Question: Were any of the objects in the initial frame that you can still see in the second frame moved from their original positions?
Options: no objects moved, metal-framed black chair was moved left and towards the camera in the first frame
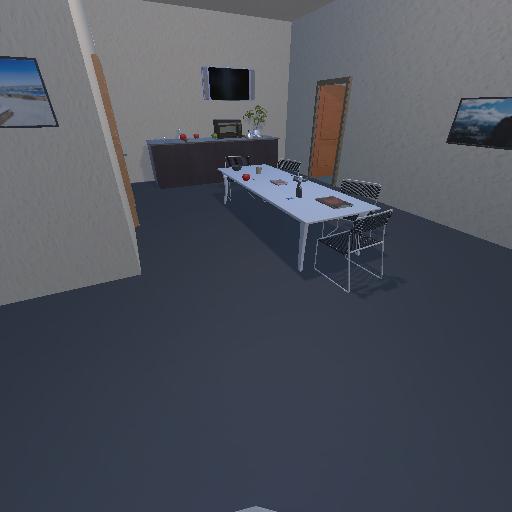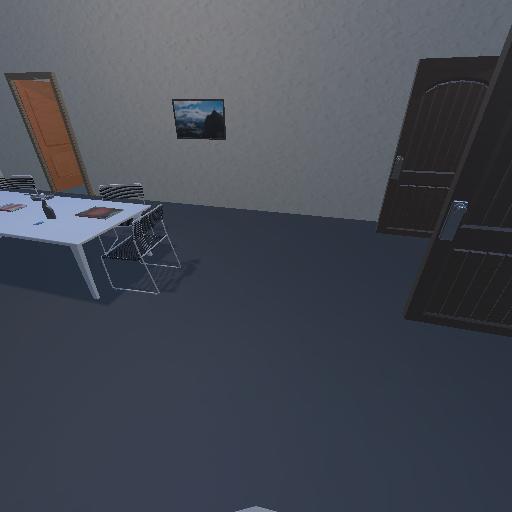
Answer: no objects moved